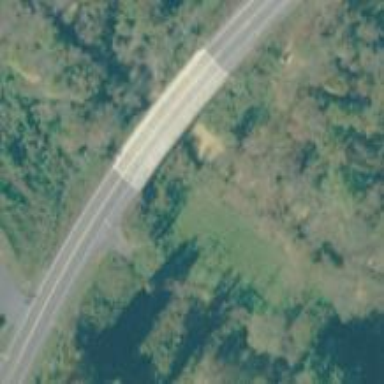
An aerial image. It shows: Secondary road with bridge.